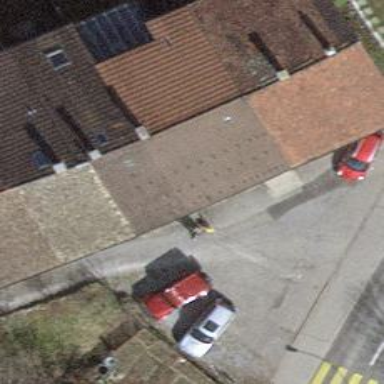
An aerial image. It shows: Terrace building.